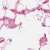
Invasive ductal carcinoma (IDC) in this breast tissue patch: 0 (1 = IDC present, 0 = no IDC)